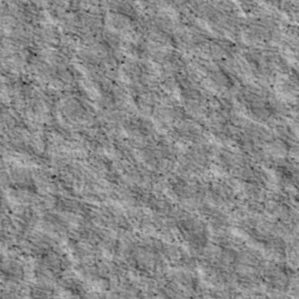
Label: non_frost